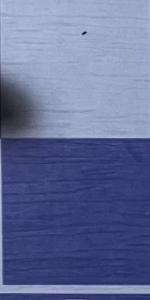
Label: Empty